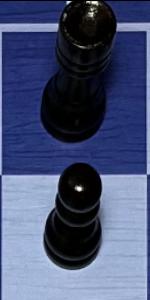
Label: Pawn_Black